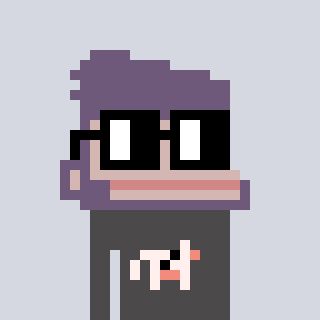
a pixel art character with square black glasses, a ape-shaped head and a grayscale-colored body on a cool background